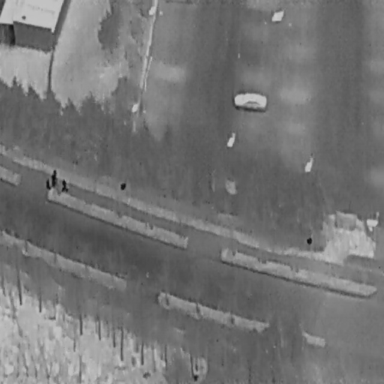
There are six objects shown in the infrared image, including two Cars, and four People.